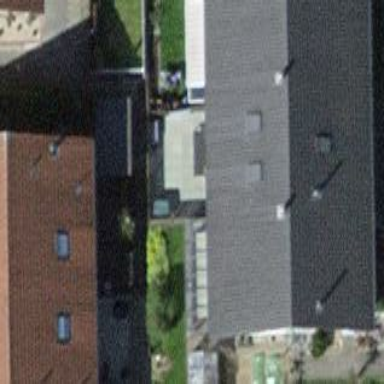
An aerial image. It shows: Terrace building with gabled roof.